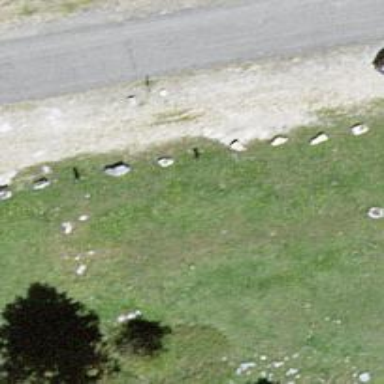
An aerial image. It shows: Bollard barrier.